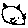
Label: cat